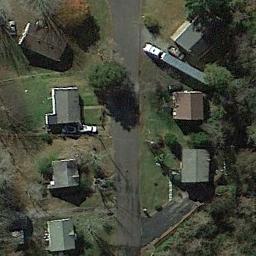
Label: residential